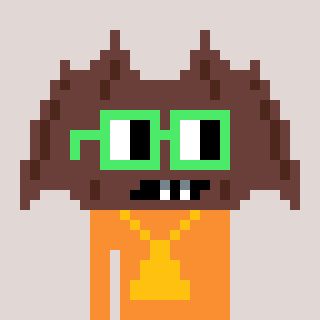
a pixel art character with square light green glasses, a bat-shaped head and a orange-colored body on a warm background